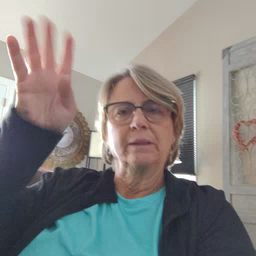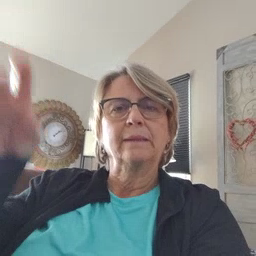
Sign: pretend